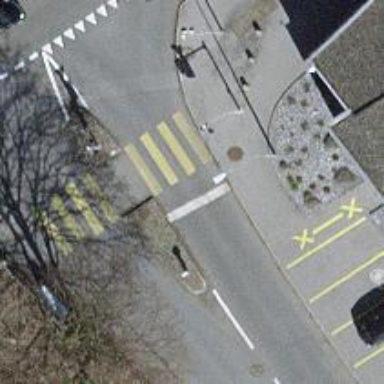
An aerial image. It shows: Road crossing with traffic signals and pedestrian island.